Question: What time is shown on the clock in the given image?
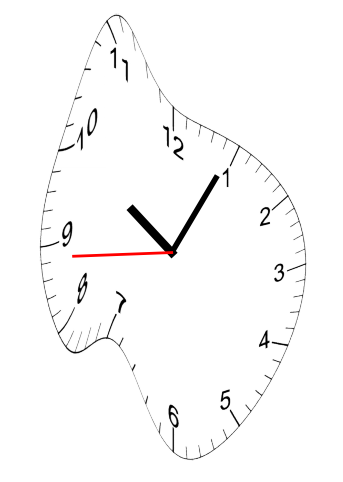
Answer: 10:04:44